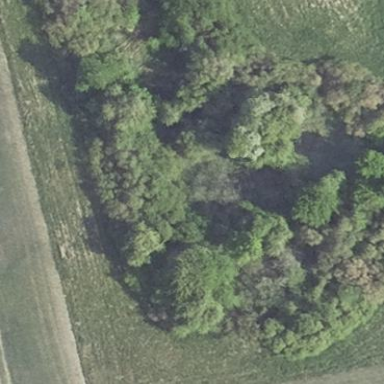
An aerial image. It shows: Patch of scrub vegetation.